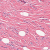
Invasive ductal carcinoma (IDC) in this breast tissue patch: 0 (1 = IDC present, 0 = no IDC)